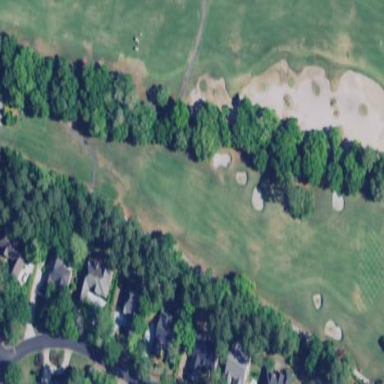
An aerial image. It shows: Golf fairway surrounded by grass.